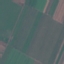
Land use / land cover: AnnualCrop